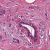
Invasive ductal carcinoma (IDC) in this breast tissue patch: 1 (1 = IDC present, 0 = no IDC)